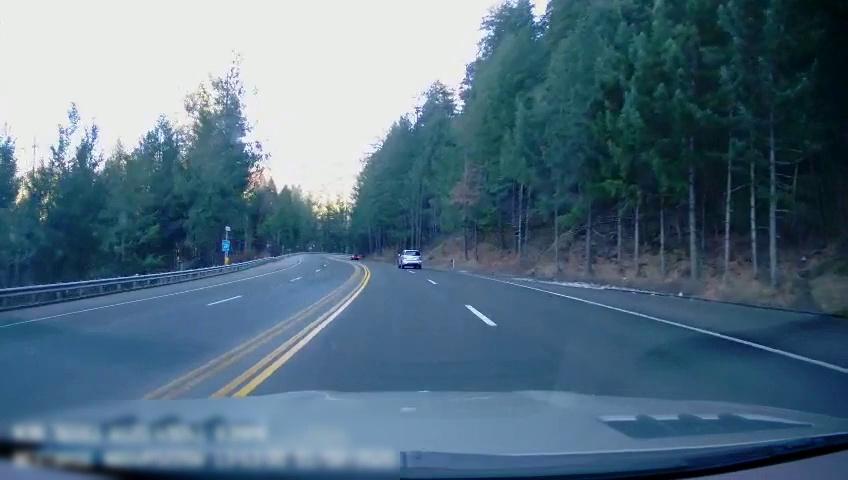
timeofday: Day
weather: Sunny
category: Drivable Space
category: Vehicles | Car
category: Vehicles | SUV
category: Lanes | Current Lane
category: Lanes | Alternate Lane
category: Lanes | Current Lane
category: Lanes | Alternate Lane
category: Lanes | Opposite Lane
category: Lanes | Opposite Lane
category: Lanes | Opposite Lane
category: Lanes | Opposite Lane
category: Traffic | Signs